Question: I'll start off by saying I'm in no way a PL/SQL or T-SQL expert and I only really know the basics but I have been asked to undergo a project to migrate about 1,700 PL/SQL procedure packages to T-SQL. Even if I knew PL/SQL the best way is using an automated tool to at least cover the majority of the translation. I've been using Microsoft's SQL Server Migration Assistant. After reading <URL> I Am under the impression it is possible to convert single pieces of PL/SQL.
When I'm migrating schema's its giving me 3 errors every time. The same 3 errors. And basically it doesn't do the migrating at all. It just seems to comment the whole thing out?

I just want to know what is going wrong and why it is not migrating. From the second error my impression is that it is not converting because it is looking for ''stage_sendup_nb' but that doesn't exist on the database because I just pasted the SQL in.
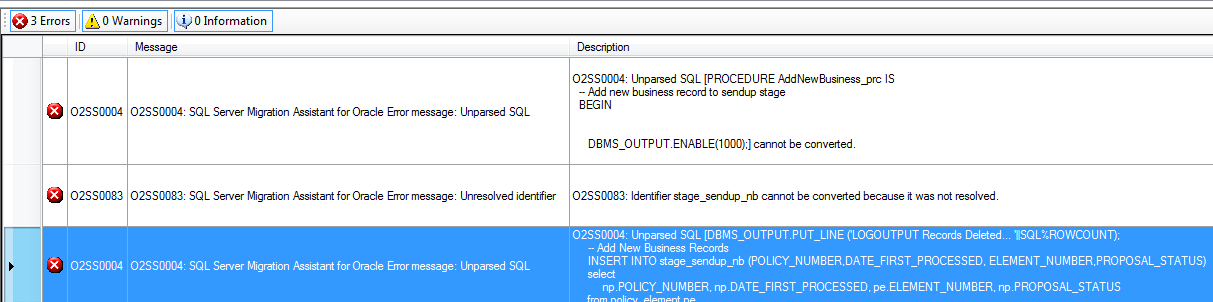
Answer: "Unparsed SQL" means that it didn't recognize the statement you tried to convert. Most likely CREATE PROCEDURE is not supported for SQL statements. When you have a procedure to convert it's better to find it in Procedures and convert from there. "Snippet" conversion is very limited, it's designed to convert a statement or two, usually some specific query you want to try on the migrated DB (e.g. SELECT or UPDATE).
Any conversion of SQL (including procedures and SQL statements) relies on proper metadata available in Oracle. So you have to connect to Oracle database with all referenced tables, procedures and so on to convert even one procedure. In that way SSMA knows details about the referenced objects.